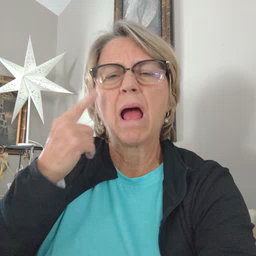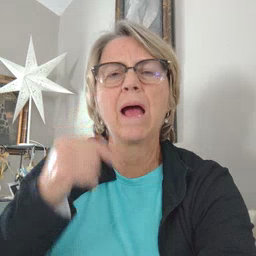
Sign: cry